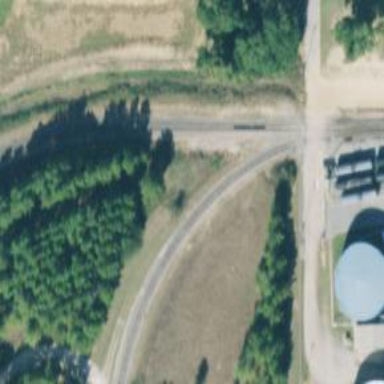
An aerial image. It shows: Abandoned railway spur.